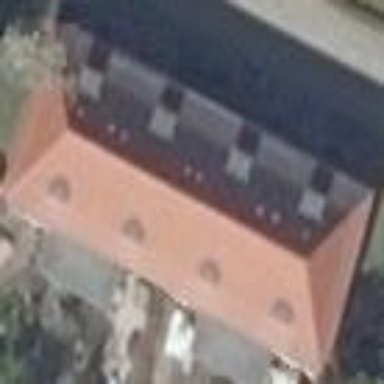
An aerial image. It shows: Residential building with hipped roof made of red roof tiles.